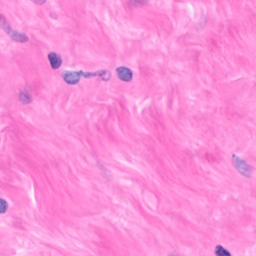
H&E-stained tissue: Breast